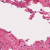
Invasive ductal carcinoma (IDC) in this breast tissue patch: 0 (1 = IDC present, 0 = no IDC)